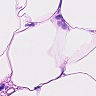
Metastatic tissue present: no